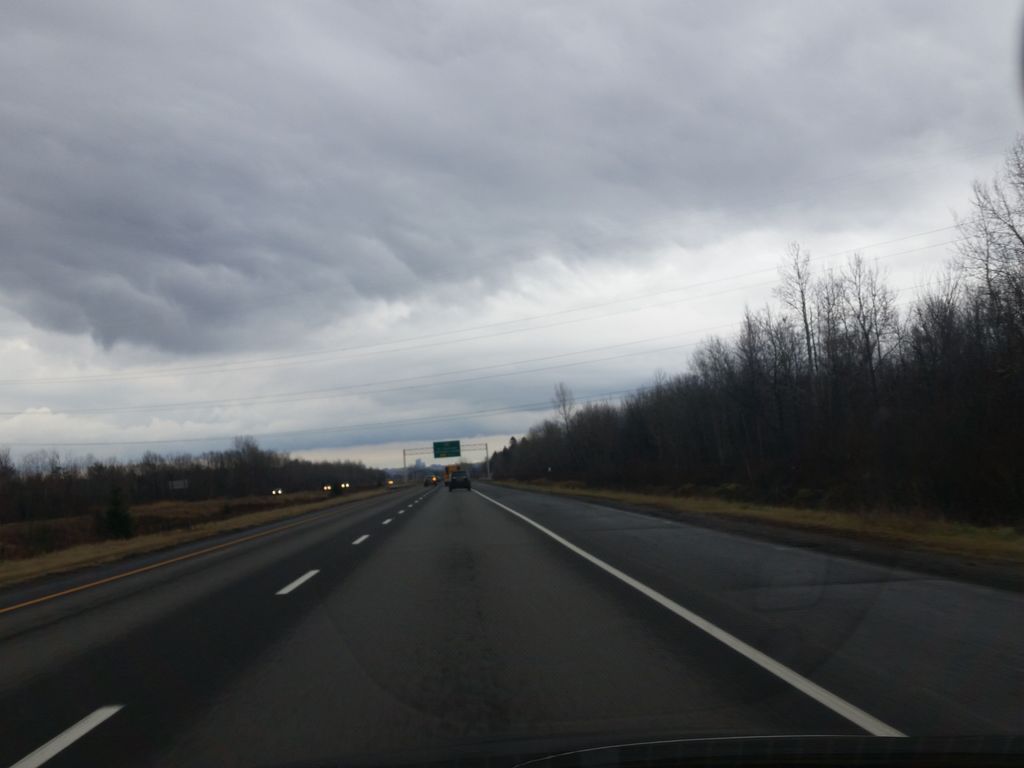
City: quebec_city